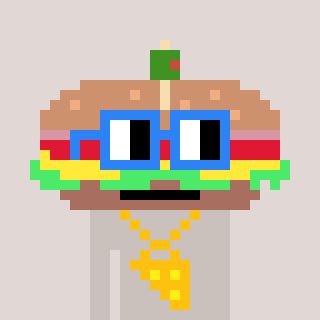
a pixel art character with square blue glasses, a sandwich-shaped head and a foggrey-colored body on a warm background